Question: I'm having a problem with this homework where I'm sending a post request with an encoded image base64 as a json object in postman. I'm supposed to decode the json body and save it as an image on azure blob storage. I was successfully creating the blobs as txt but I haven't got much luck this time. Any help will be much appreciated
Result: Failure
Exception: TypeError: argument should be a bytes-like object or ASCII string, not 'dict'

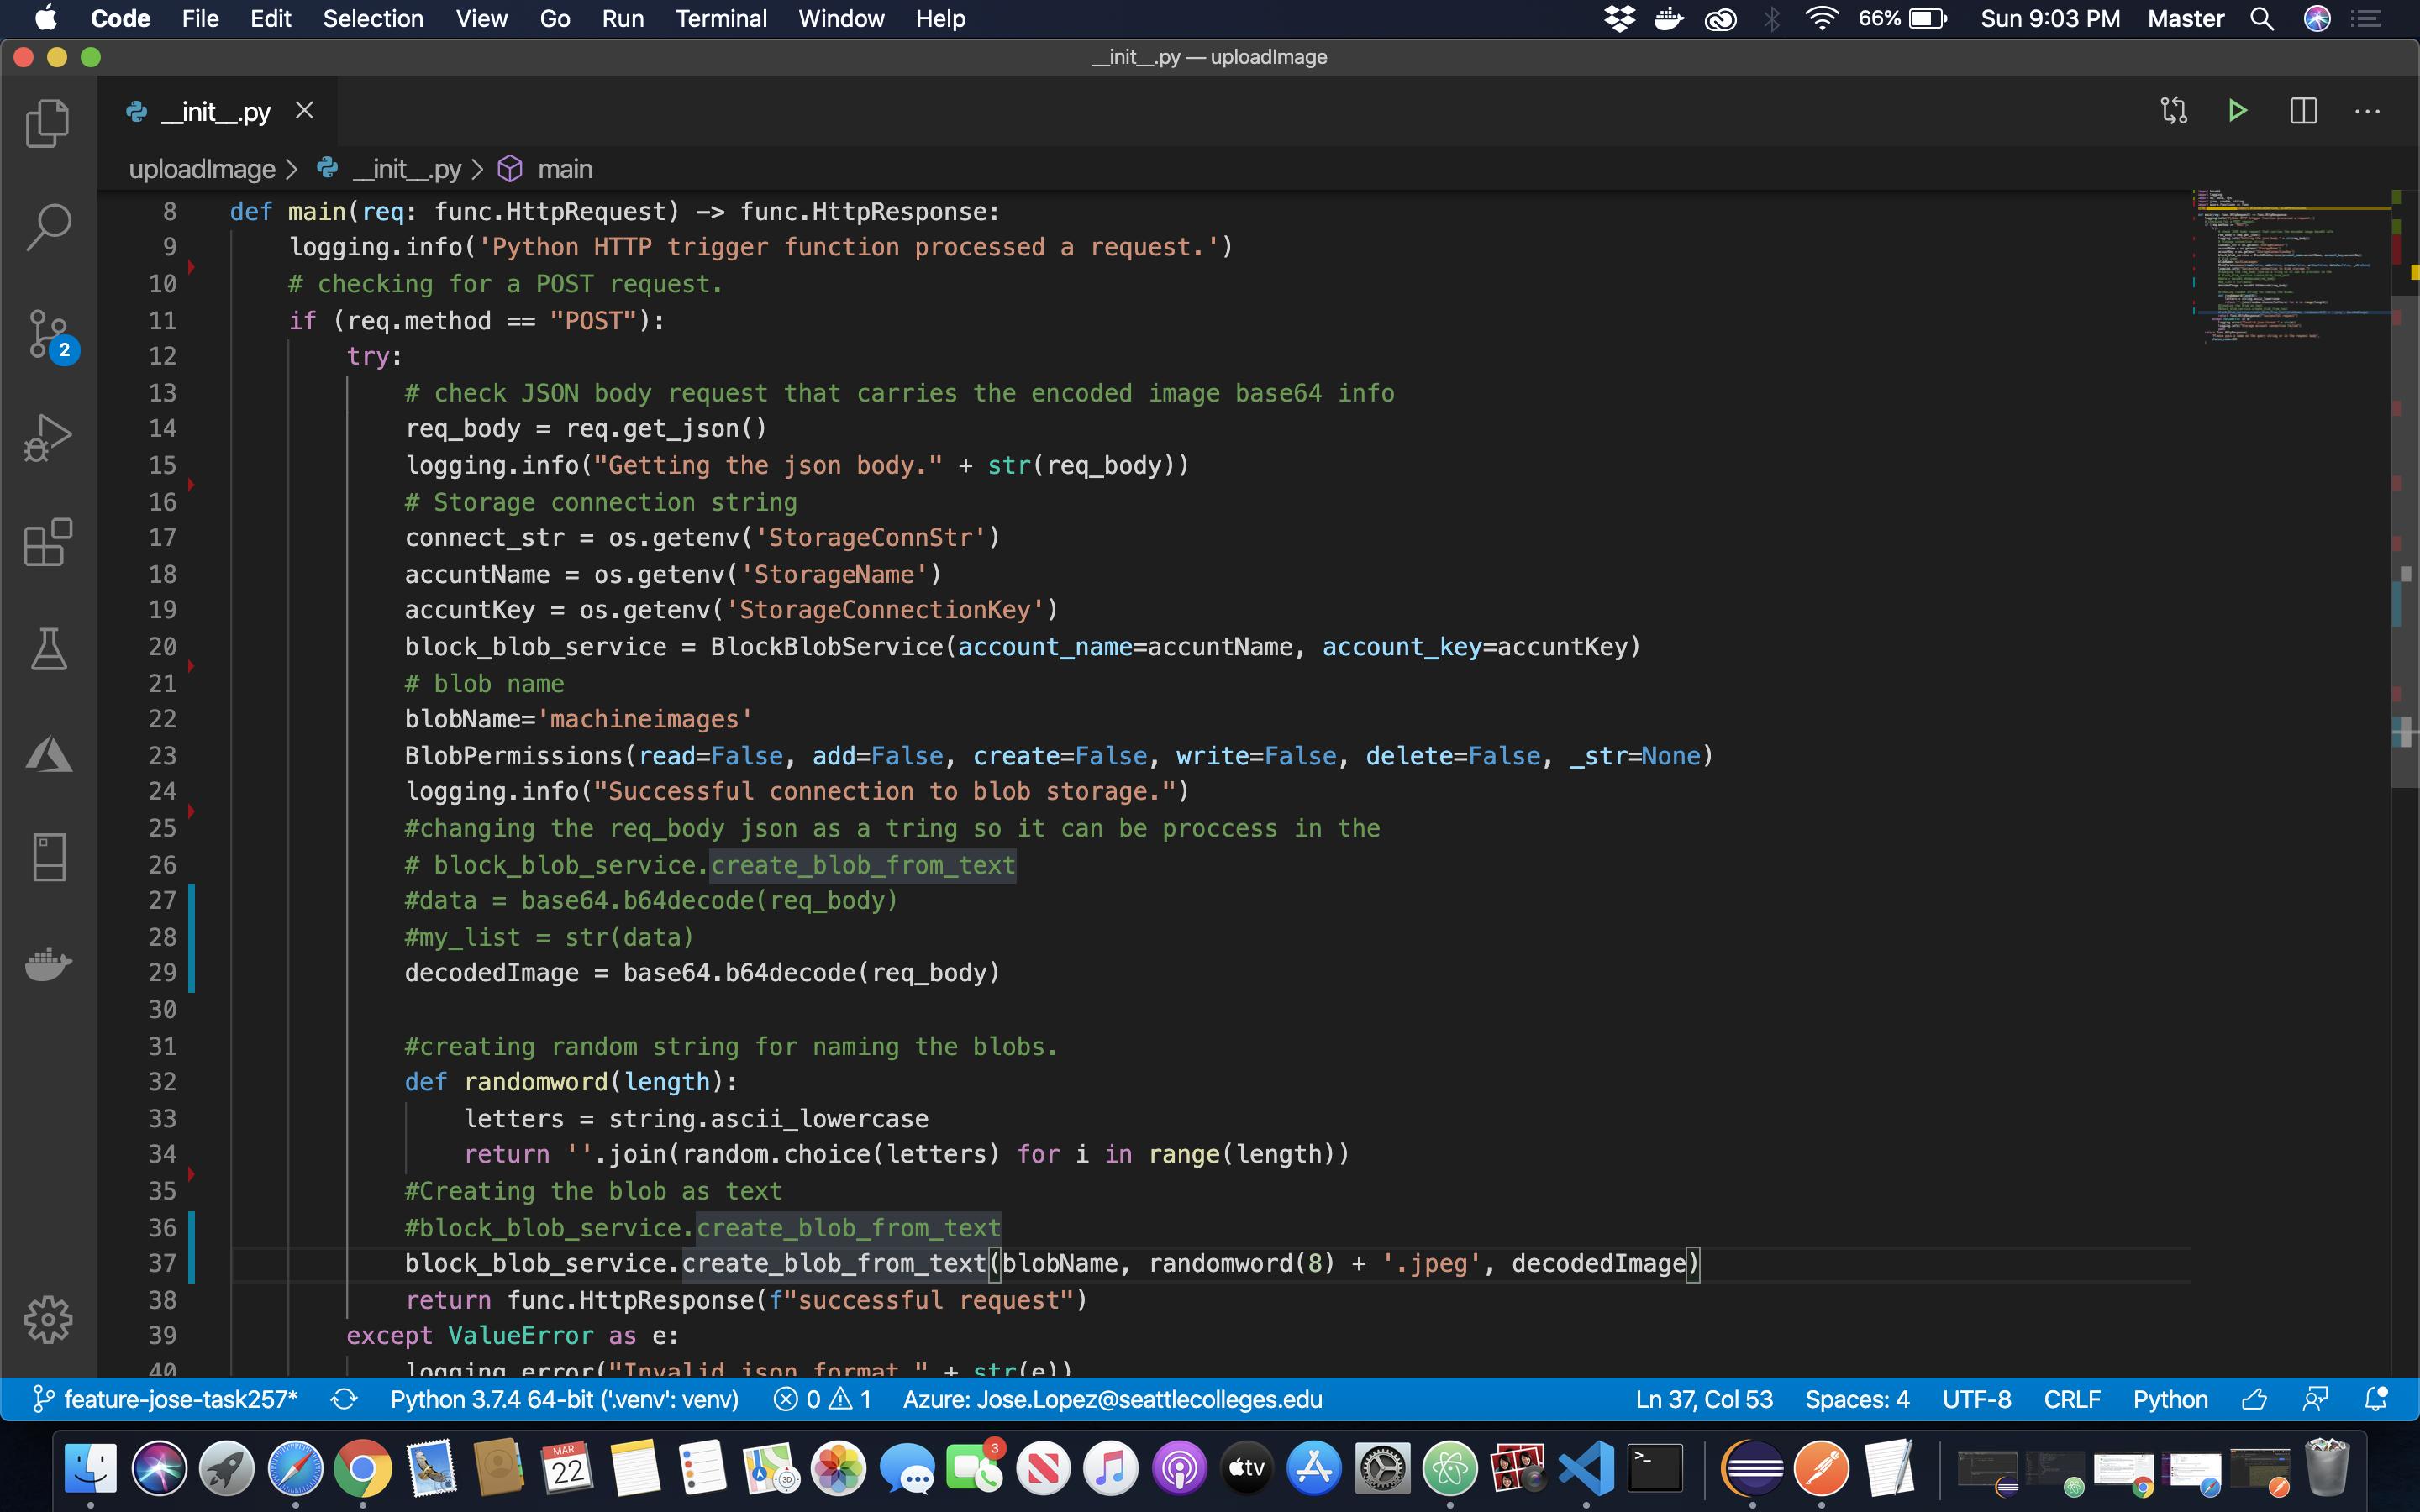
Answer: If you want to upload image file to Azure blob storage with Azure function, you can try to use the 'form' to send your image to Azure function. For example
1. add Storage connection string in local.settings.json
'''
{
"IsEncrypted": false,
"Values": {
"AzureWebJobsStorage": "",
"FUNCTIONS_WORKER_RUNTIME": "python",
"ConnectionString" : "",
"ContainerName": ""
}
}
'''
1. Code
'''
import logging
import os
import azure.functions as func
from azure.storage.blob import BlobServiceClient, BlobClient
def main(req: func.HttpRequest) -> func.HttpResponse:
logging.info('Python HTTP trigger function processed a request.')
try:
file= req.files.get('the key value in your form')
logging.info(file.filename)
connect_str=os.environ["ConnectionString"]
container=os.environ["ContainerName"]
blob_service_client = BlobServiceClient.from_connection_string(connect_str)
blob_client =blob_service_client.get_blob_client(container=container,blob=file.filename)
blob_client.upload_blob(file)
except Exception as ex:
logging.info(ex.args)
return func.HttpResponse("ok")
'''
1. Test in Postman
---
# Update
According to my test, if we use 'base64.b64decode()' to decode, we will get bytes object. So we need to use 'create_blob_from_bytes' to upload. For example
My code
'''
def main(req: func.HttpRequest) -> func.HttpResponse:
logging.info('Python HTTP trigger function processed a request.')
# get image base64 string
file=req.get_json()
image=file['image'].replace(' ', '+')
#decode base64 string
data=base64.b64decode(image)
logging.info(type(data))
#upload
block_blob_service = BlockBlobService(account_name='blobstorage0516', account_key='')
container_name='test'
blob_name='test.jpeg'
block_blob_service.create_blob_from_bytes(container_name, blob_name, data)
return func.HttpResponse(f"OK!")
'''
<URL>
<URL>